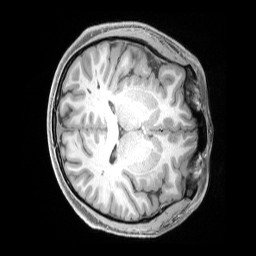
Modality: T1w
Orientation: axial
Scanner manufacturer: siemens
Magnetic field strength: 3 T
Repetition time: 2.4 s
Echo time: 0.00222 s